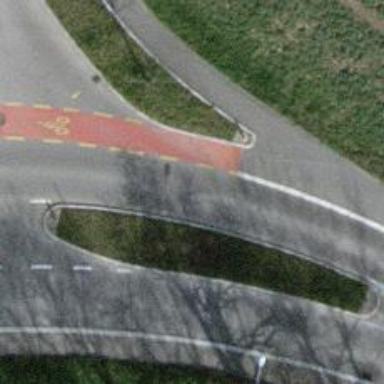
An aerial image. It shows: Tertiary road with designated cycle lane.